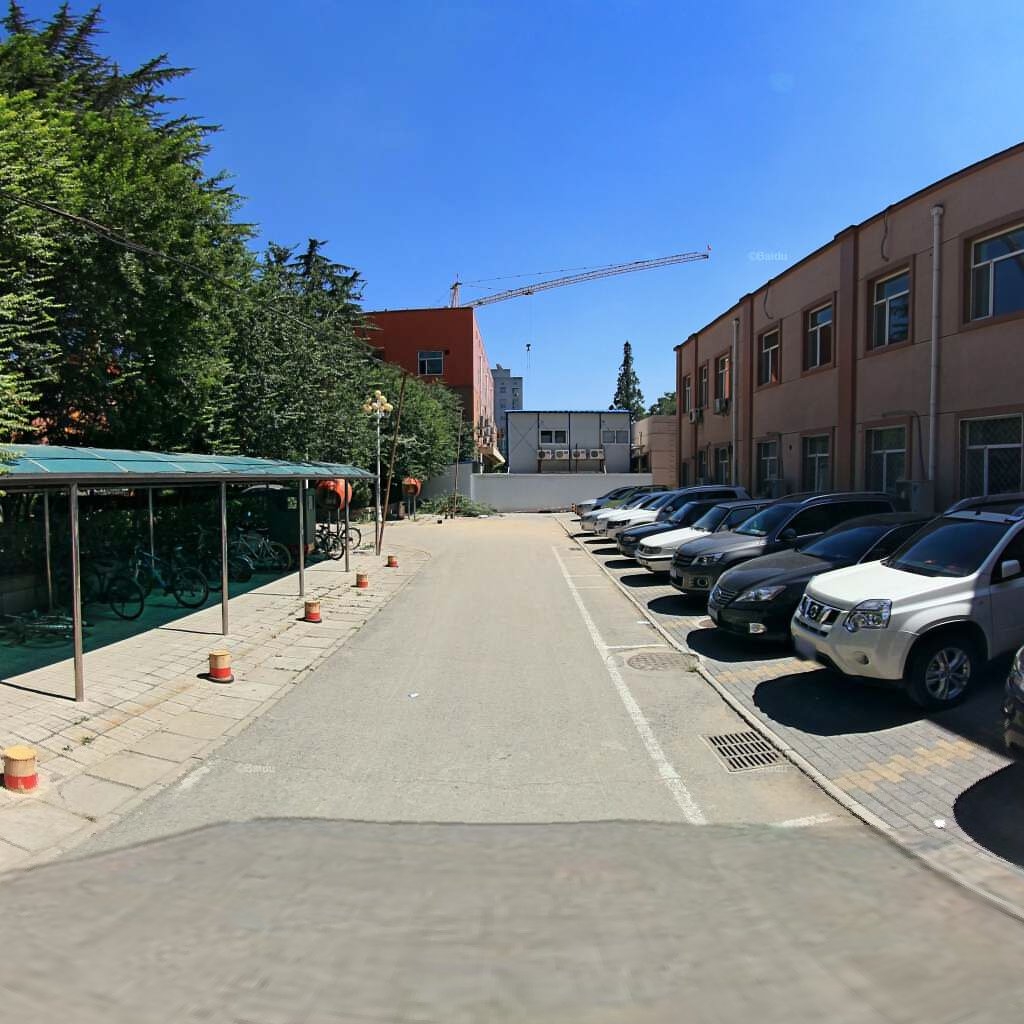
Region: Haidian
Road damage annotations: transverse crack, manhole cover